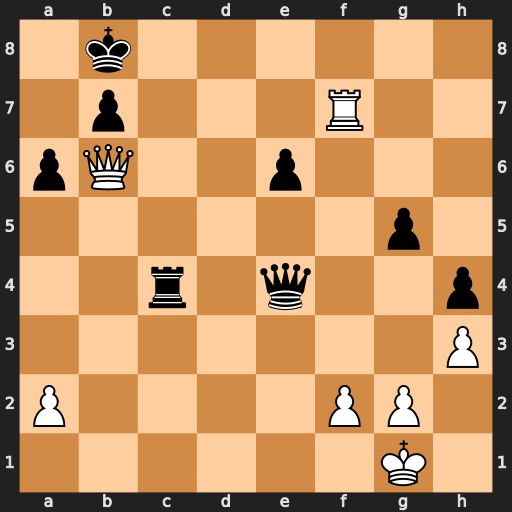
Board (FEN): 1k6/1p3R2/pQ2p3/6p1/2r1q2p/7P/P4PP1/6K1
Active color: w
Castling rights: -
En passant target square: -
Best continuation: Rf8+ Rc8 Qd6+ Ka7 Rxc8